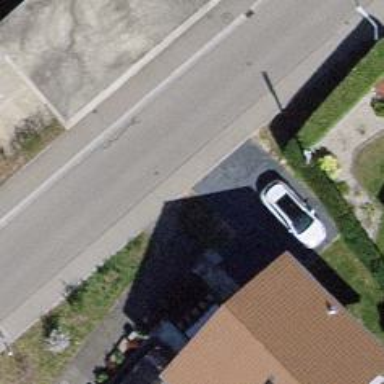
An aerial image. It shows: Paved residential road.